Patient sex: M
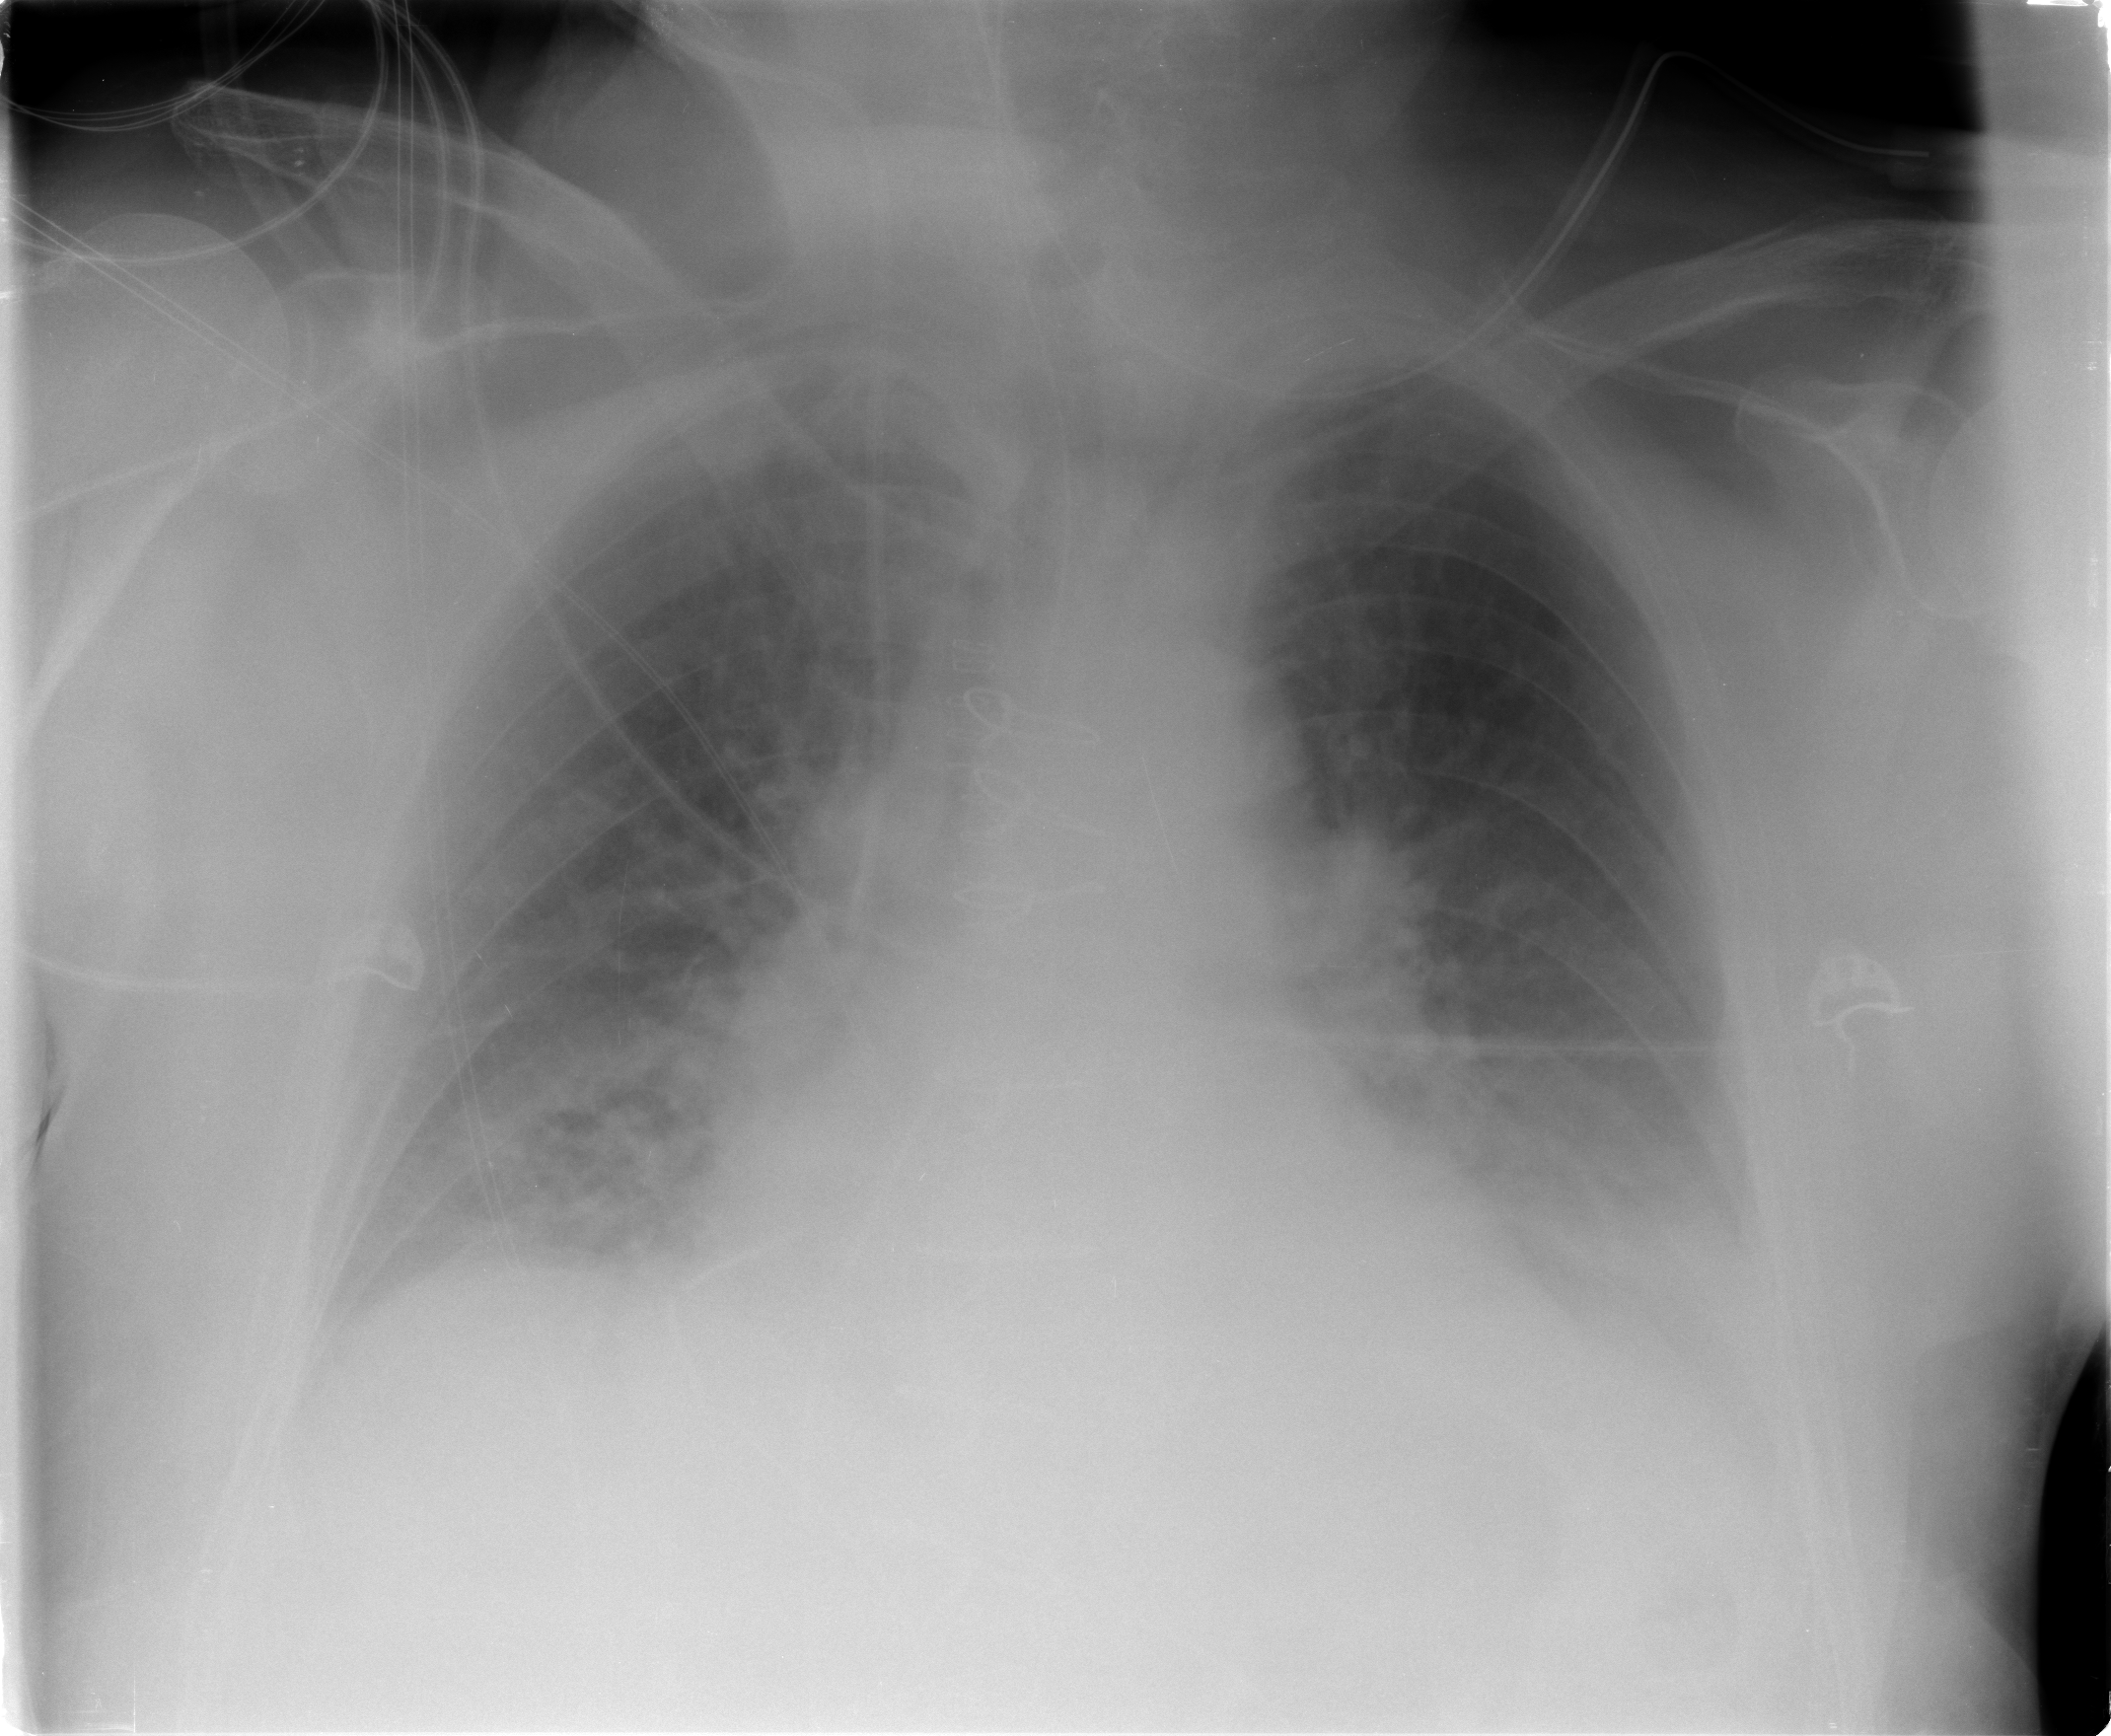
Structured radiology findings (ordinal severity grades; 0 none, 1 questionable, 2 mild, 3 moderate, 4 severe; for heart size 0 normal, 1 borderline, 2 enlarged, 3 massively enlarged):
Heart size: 1
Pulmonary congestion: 3
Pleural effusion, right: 1
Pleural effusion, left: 2
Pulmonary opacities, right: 0
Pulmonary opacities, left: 0
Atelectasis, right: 2
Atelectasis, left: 0